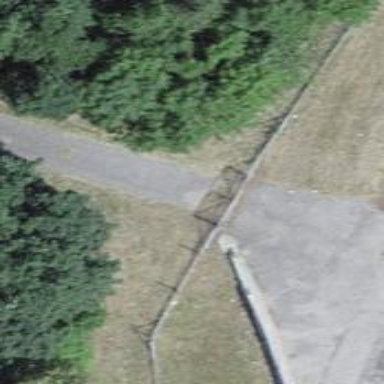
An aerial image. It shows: Gate.